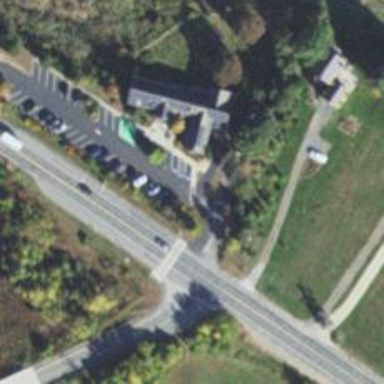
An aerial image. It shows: Uncontrolled zebra crossing on the road.